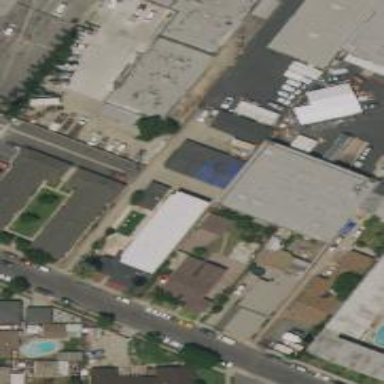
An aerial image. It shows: Warehouse.